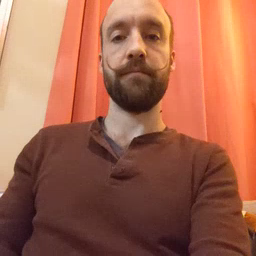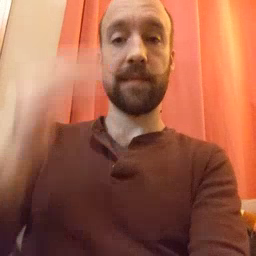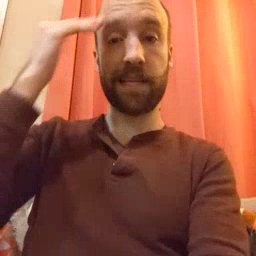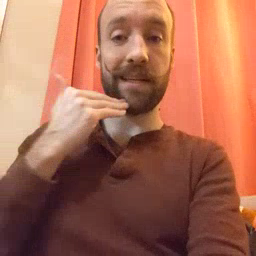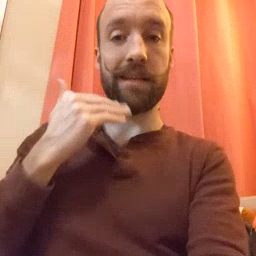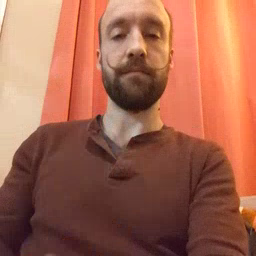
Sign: head